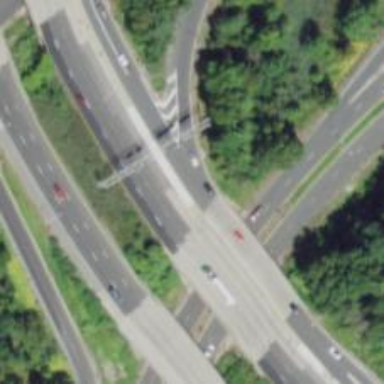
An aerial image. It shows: Motorway junction.